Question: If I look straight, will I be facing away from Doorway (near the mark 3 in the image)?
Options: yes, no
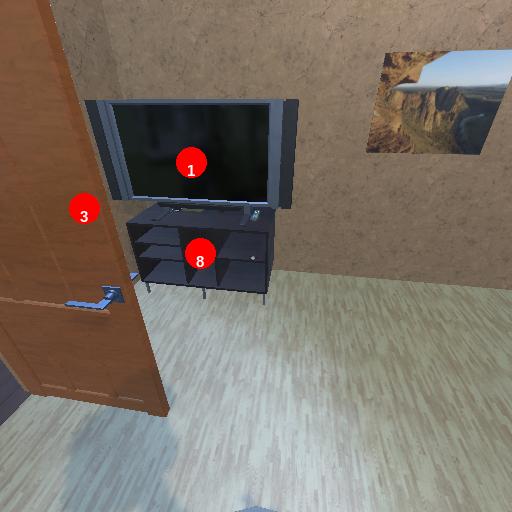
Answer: yes